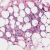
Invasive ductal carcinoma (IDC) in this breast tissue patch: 0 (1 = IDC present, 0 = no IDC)